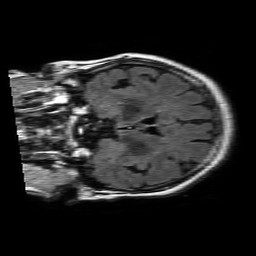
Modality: FLAIR
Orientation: coronal
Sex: female
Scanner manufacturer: philips
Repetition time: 11 s
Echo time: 0.125 s